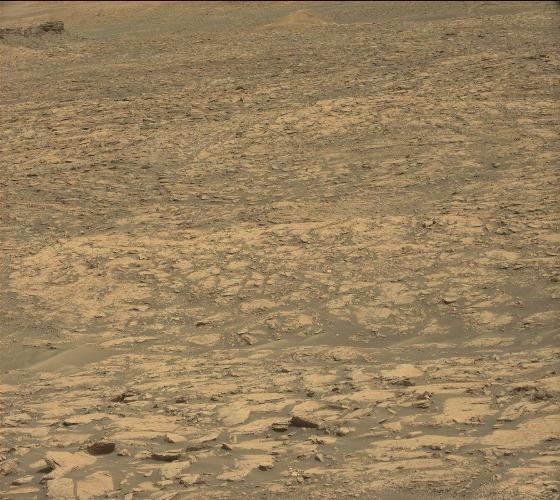
Terrain classes present: Bedrock, Gravel / Sand / Soil, Rock